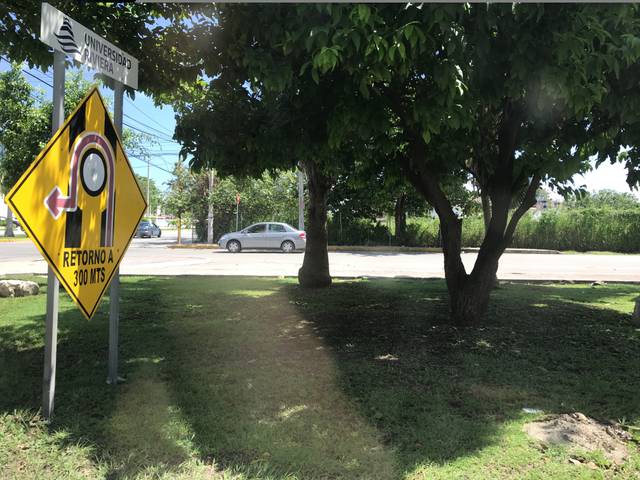
Region: Mexico
Coordinates: 20.64, -87.074